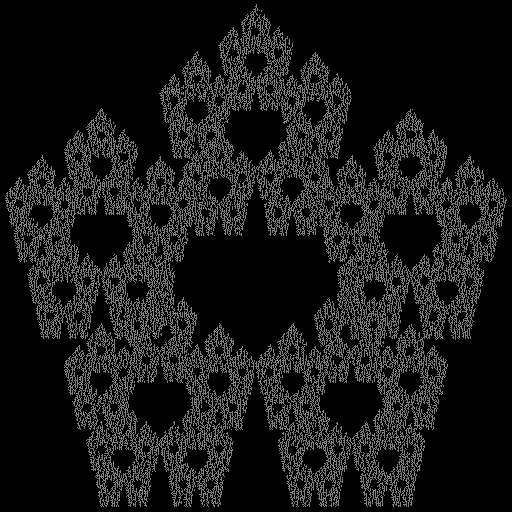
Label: sierpinski_pentagon